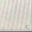
Piece: xx